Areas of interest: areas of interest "Starlight Elderly Care Home"
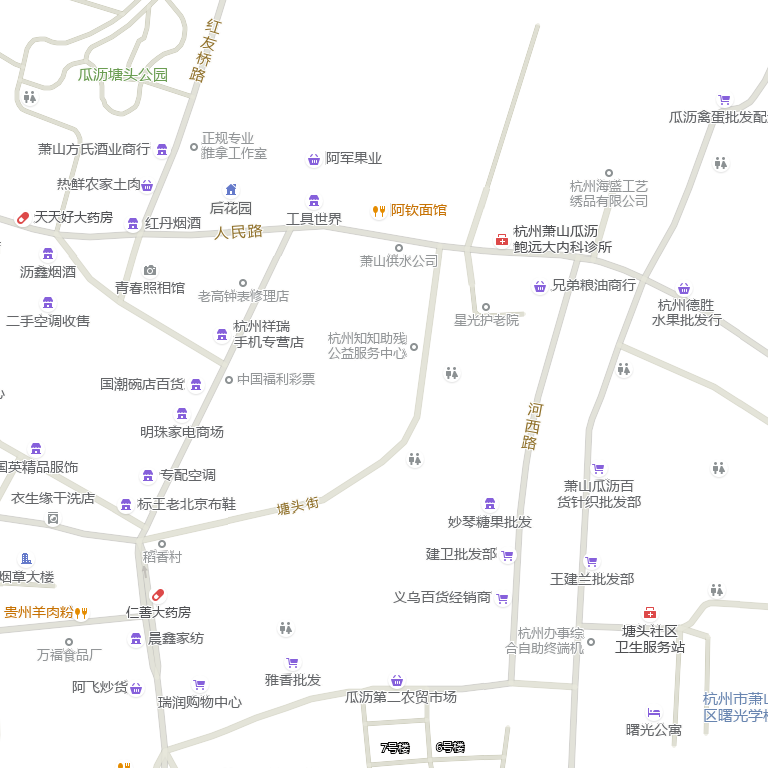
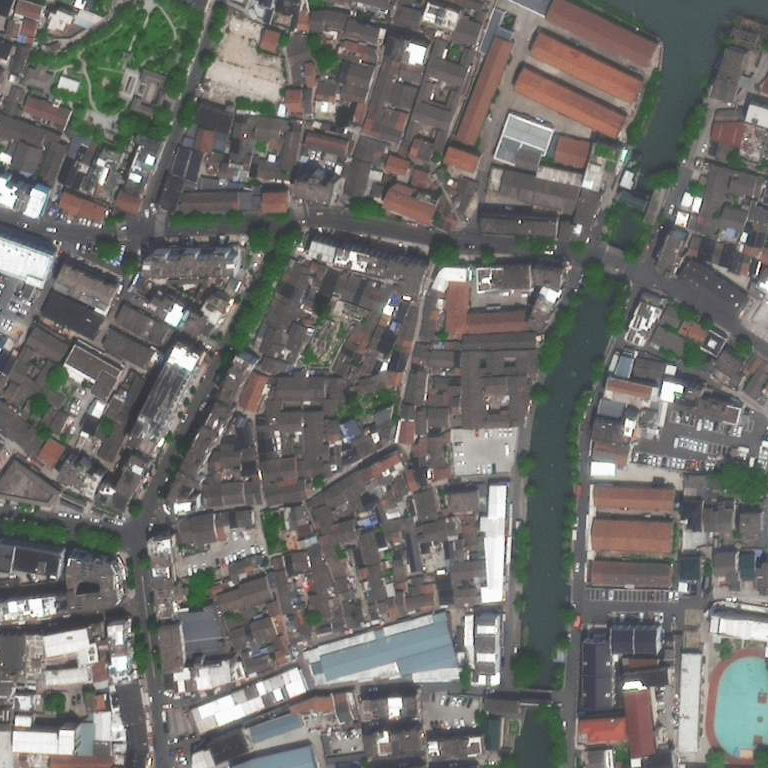